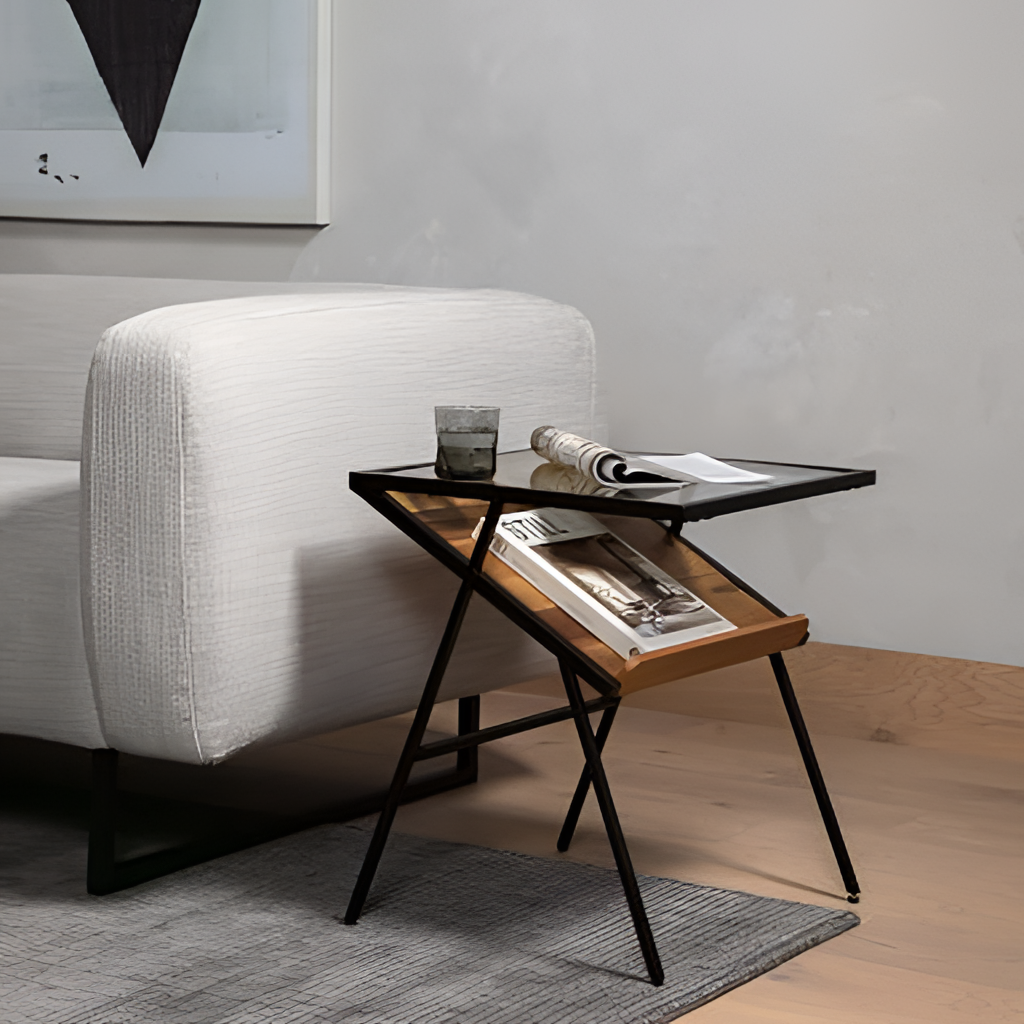
metal and glass side table, living room, wood flooring, with plank pattern, white paint wallpaper, with solid pattern, minimalist